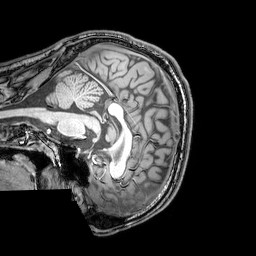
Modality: T1w
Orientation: sagittal
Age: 22
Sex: male
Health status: healthy
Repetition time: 0.081 s
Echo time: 0.037 s